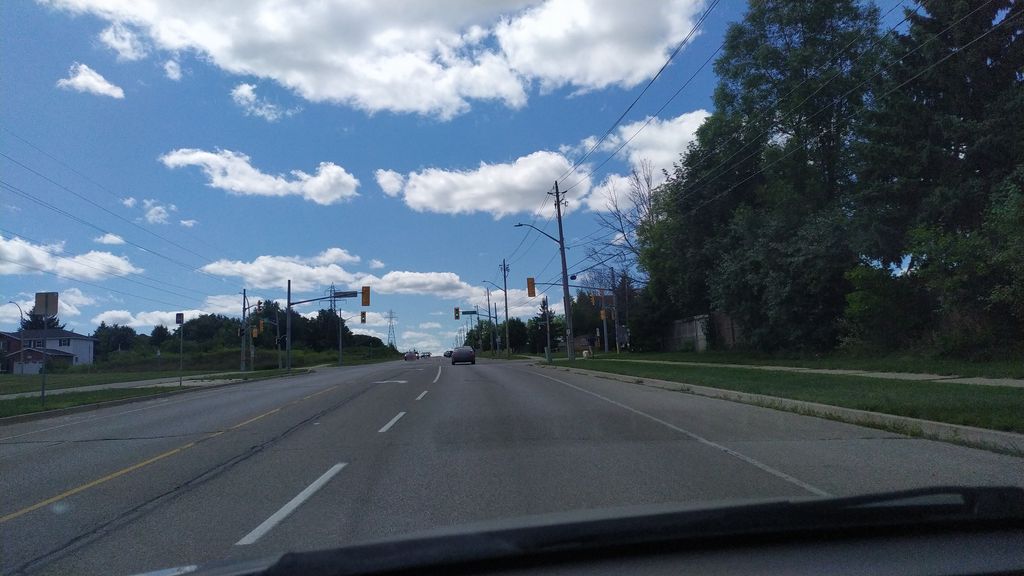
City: kitchener-waterloo